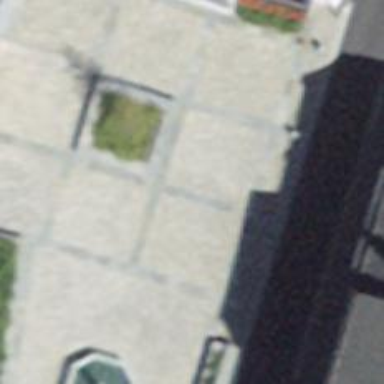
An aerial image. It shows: Fountain.